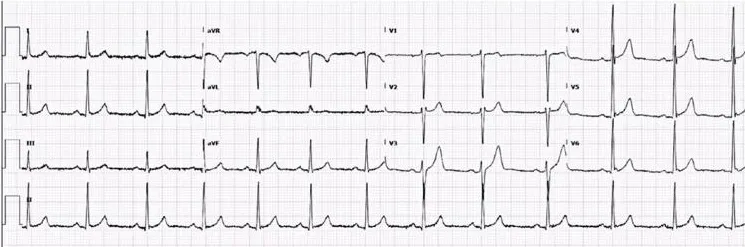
Electrocardiogram: early repolarization.
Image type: electrography (ekg)